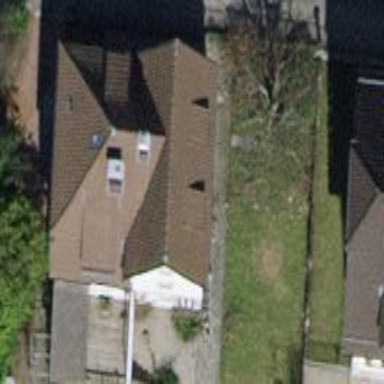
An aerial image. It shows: Detached building with hipped roof.